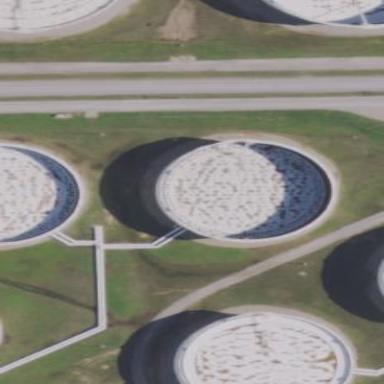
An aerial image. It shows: Storage tank which is man-made and housed in building.